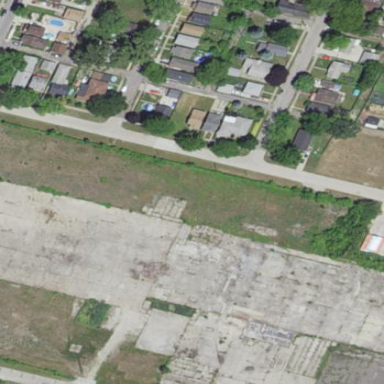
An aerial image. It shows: Brownfield site.